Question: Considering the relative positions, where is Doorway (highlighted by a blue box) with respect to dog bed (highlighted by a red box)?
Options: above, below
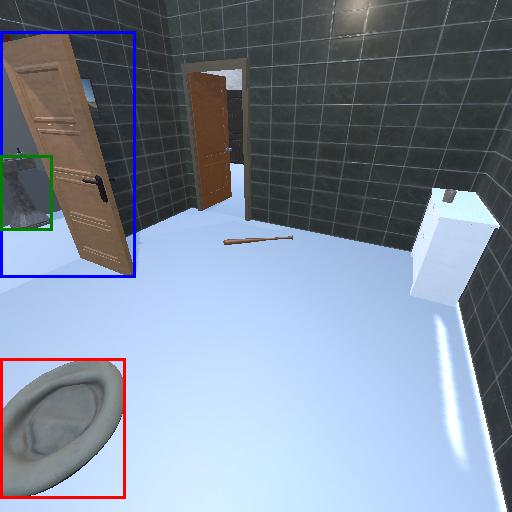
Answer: above